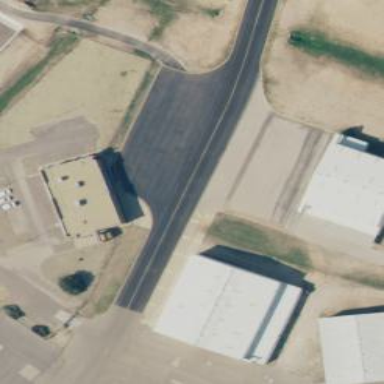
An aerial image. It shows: Apron at the airport with asphalt surface.